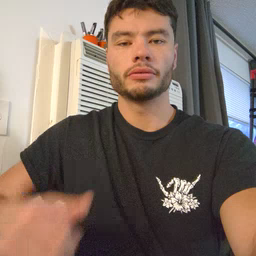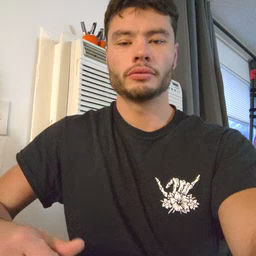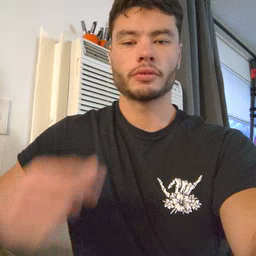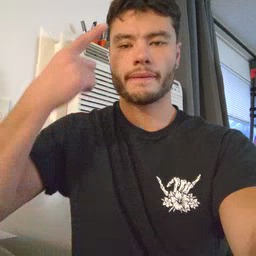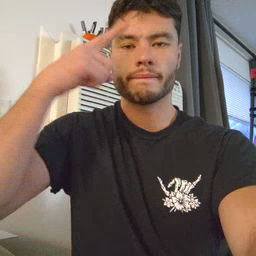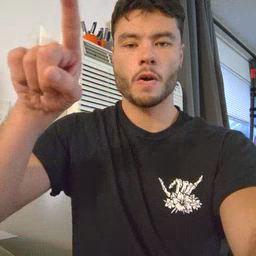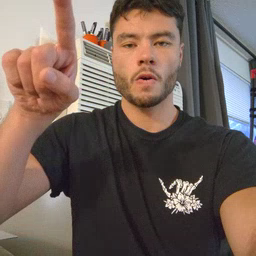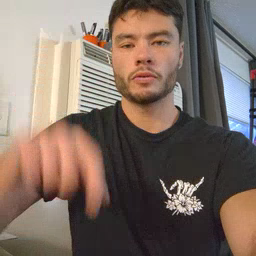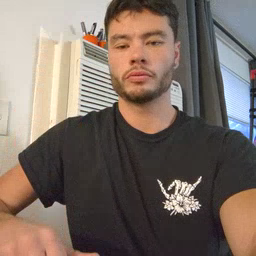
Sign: for